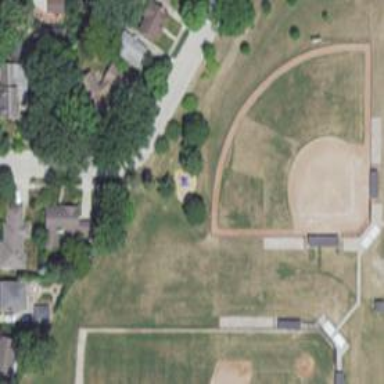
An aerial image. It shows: Baseball pitch for leisure and sports activities.